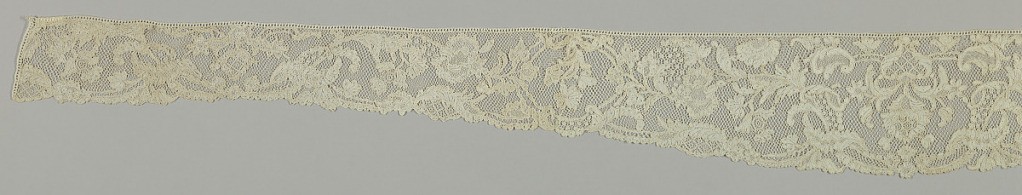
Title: Sleeve ruffle
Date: early 18th century
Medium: linen Technique: needle lace with 6-sided reworked ground
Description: Sleeve ruffle shaped border  with large floral sprays in a repeat pattern.